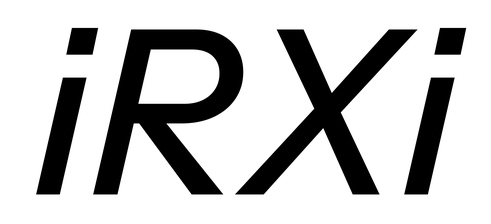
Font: InstrumentSans-Italic_Medium_Italic